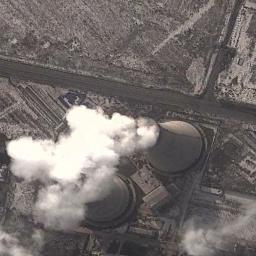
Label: thermal_power_station